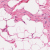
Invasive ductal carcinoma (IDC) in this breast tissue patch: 0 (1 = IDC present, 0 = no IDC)